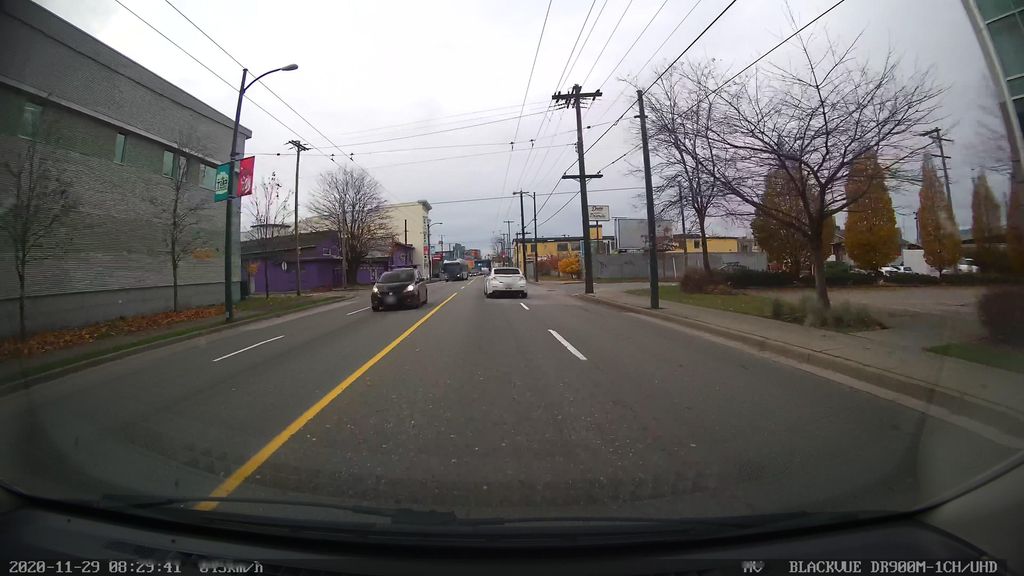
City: vancouver